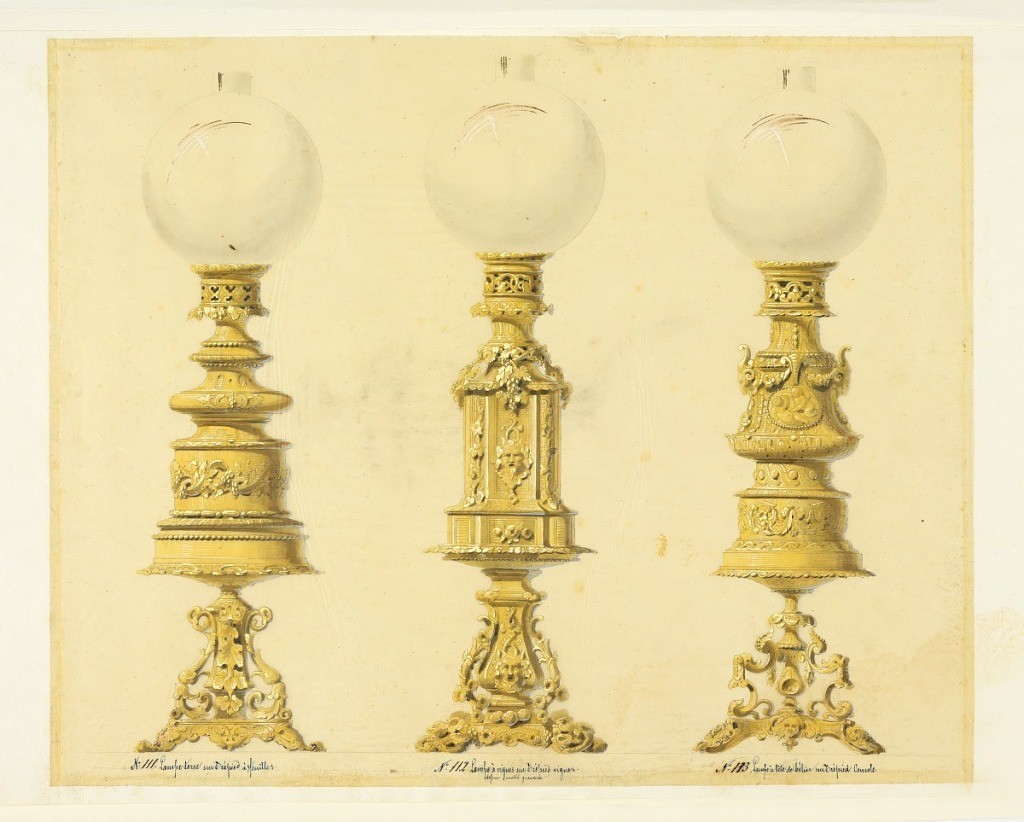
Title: Design for Three Lamps
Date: ca. 1855
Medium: Graphite, pen and ink, brush and watercolor, tempera on tracing paper
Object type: Drawing
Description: Designs for three lamps of ornamental bronze, surmounted by glass globes. Each one varies in design, but they all have leaf and foliage details and filigree work.